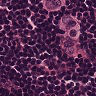
Metastatic tissue present: yes